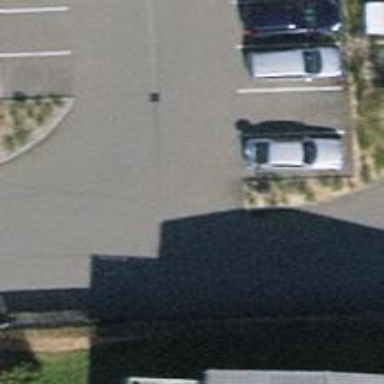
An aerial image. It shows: Road serving as parking aisle.